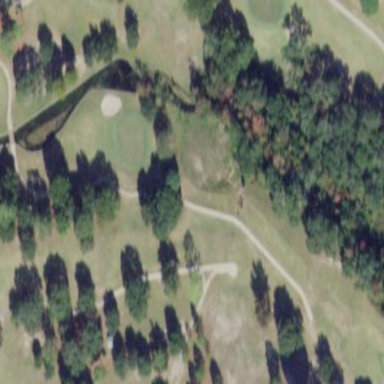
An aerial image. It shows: Water hazard in golf course. The hazard is natural water feature.